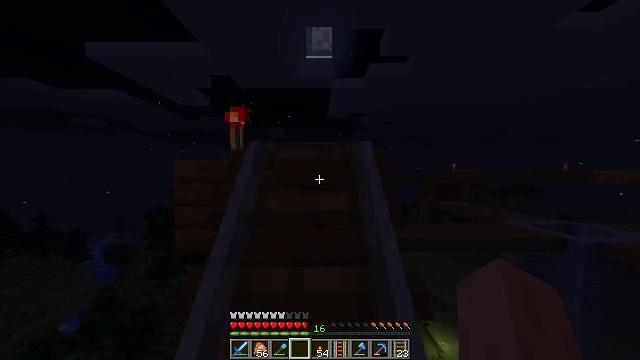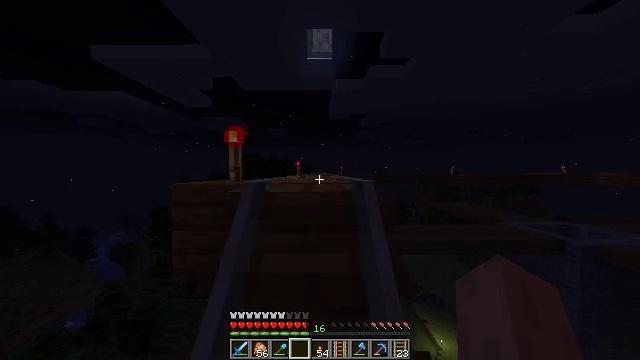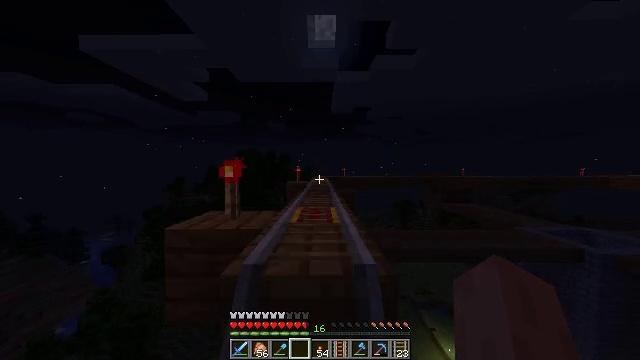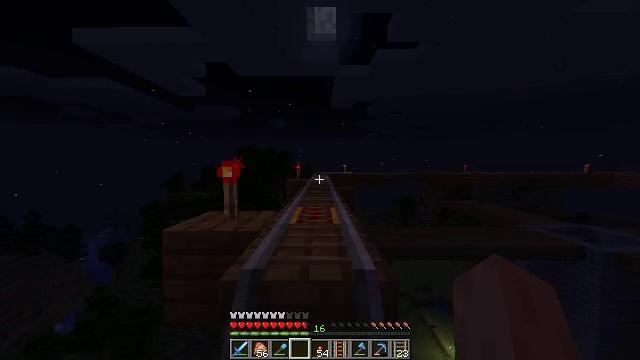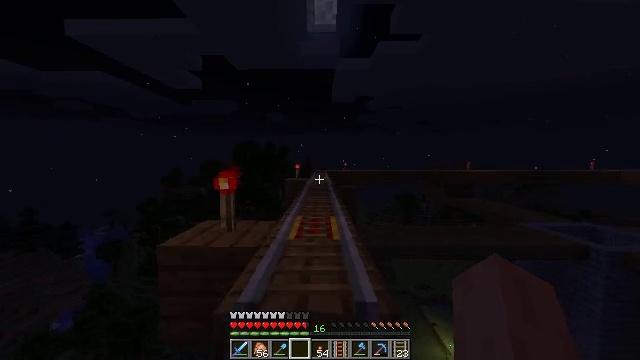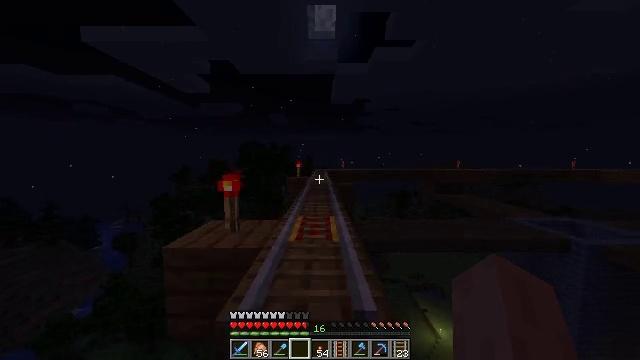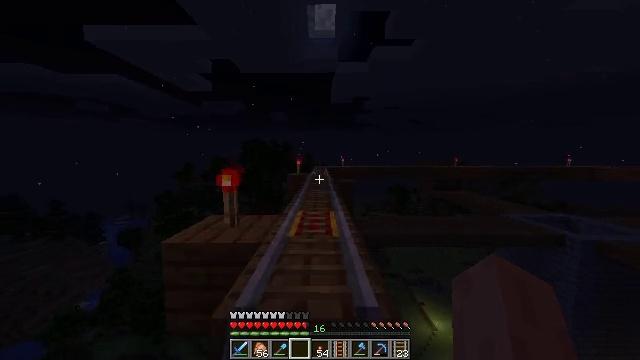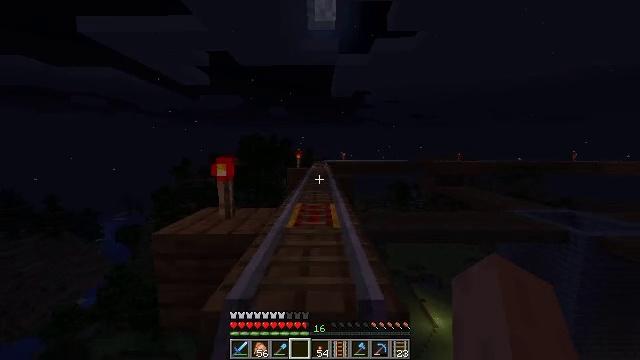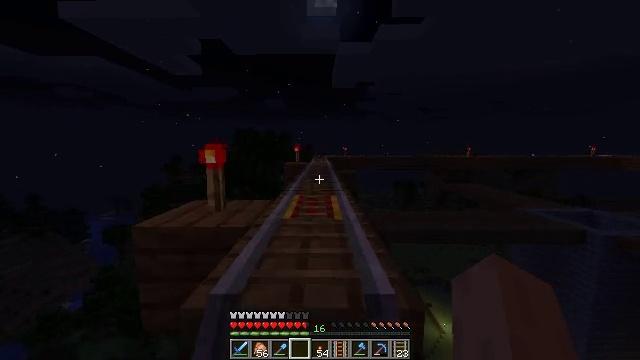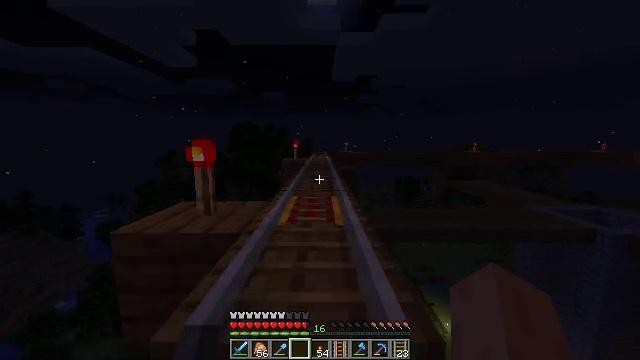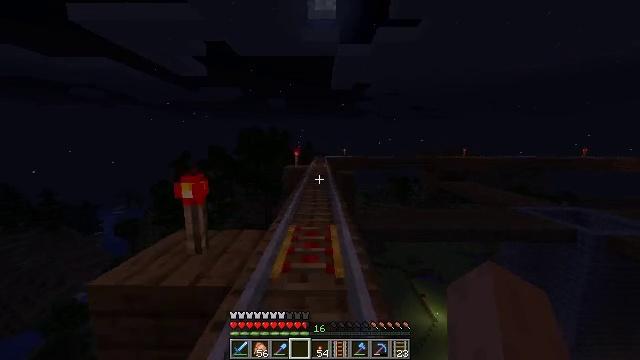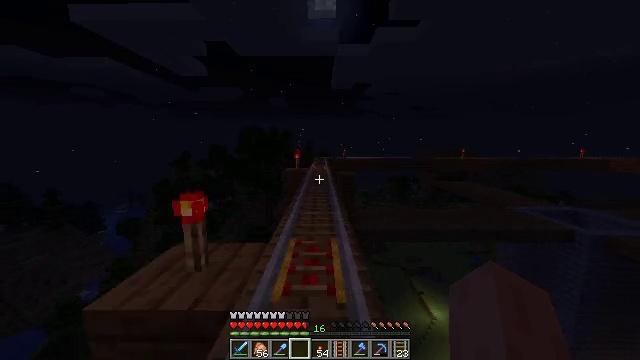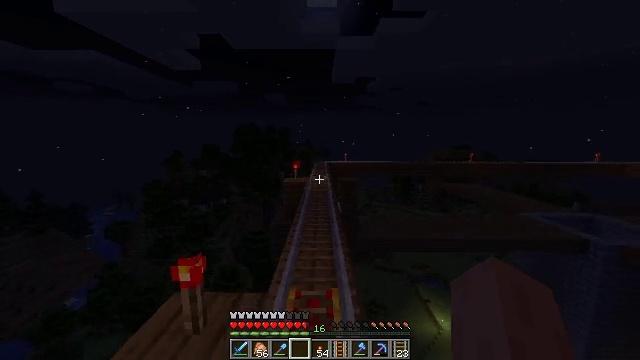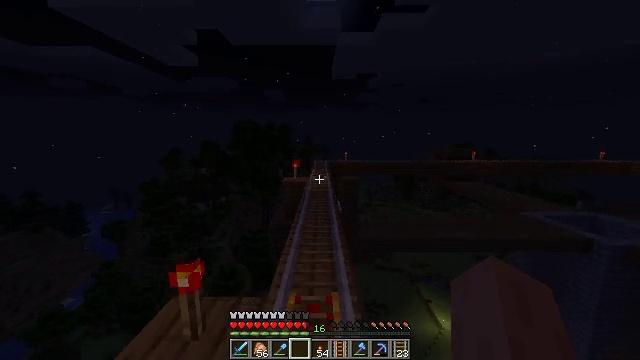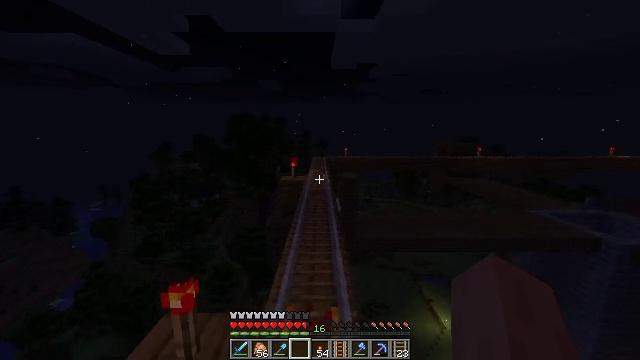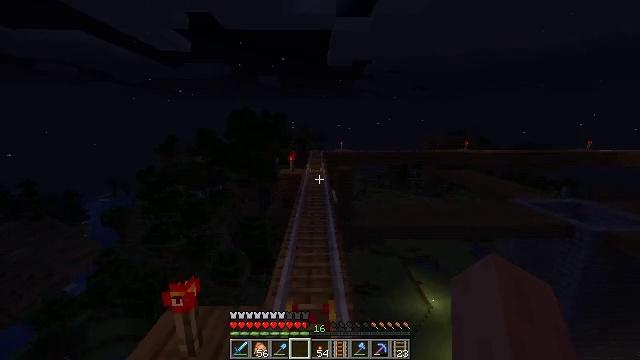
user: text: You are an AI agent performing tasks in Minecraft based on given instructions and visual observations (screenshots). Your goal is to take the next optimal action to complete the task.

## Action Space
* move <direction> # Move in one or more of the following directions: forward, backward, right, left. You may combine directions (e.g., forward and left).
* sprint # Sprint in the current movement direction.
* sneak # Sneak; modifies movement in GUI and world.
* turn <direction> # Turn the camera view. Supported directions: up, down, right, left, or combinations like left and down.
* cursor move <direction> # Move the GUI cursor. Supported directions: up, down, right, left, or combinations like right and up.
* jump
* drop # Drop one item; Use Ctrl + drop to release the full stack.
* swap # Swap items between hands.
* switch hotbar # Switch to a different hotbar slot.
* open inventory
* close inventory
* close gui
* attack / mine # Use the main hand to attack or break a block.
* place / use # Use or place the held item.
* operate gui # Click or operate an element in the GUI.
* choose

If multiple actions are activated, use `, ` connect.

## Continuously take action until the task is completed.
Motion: motion action
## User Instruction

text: Destroy the glass.
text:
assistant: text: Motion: move forward, sprint, jump
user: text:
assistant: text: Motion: move forward, sprint, jump
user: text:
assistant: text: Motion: move forward, sprint, jump
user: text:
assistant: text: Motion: move forward, turn down, jump
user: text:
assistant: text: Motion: move forward, jump
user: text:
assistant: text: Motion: move forward, jump
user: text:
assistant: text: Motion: move forward, turn down, jump
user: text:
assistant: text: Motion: move forward, jump
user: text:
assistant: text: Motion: move forward, jump
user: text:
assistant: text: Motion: move forward, sprint, jump
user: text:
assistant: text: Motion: move forward, sprint, jump
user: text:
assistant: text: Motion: move forward, sprint, jump
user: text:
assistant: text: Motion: move forward, jump
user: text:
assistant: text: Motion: move forward, turn down, jump
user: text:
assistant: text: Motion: move forward, turn down, jump
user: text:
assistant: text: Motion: move forward, turn down, jump
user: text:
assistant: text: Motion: move forward, jump
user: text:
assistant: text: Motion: move forward, jump
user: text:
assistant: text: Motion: move forward, jump
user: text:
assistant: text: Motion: move forward, sprint, jump
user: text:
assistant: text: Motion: move forward, sprint, jump
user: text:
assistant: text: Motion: move forward, sprint, jump
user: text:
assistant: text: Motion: move forward, jump
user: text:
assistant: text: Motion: move forward, jump
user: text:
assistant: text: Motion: move forward, jump
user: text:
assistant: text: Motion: move forward, jump
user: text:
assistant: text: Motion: move forward, jump
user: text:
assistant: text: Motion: move forward, jump
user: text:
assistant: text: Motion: move forward, jump
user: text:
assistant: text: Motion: move forward, jump